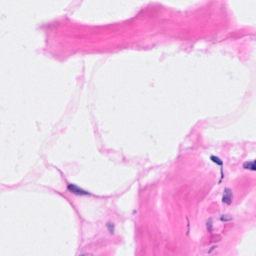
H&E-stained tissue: Breast